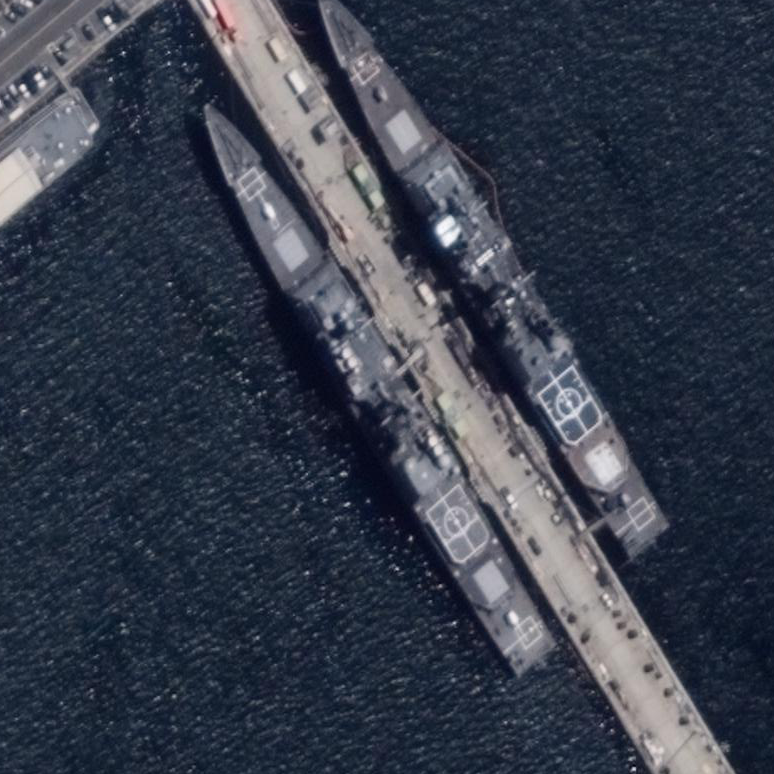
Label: cruiser